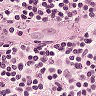
Metastatic tissue present: no